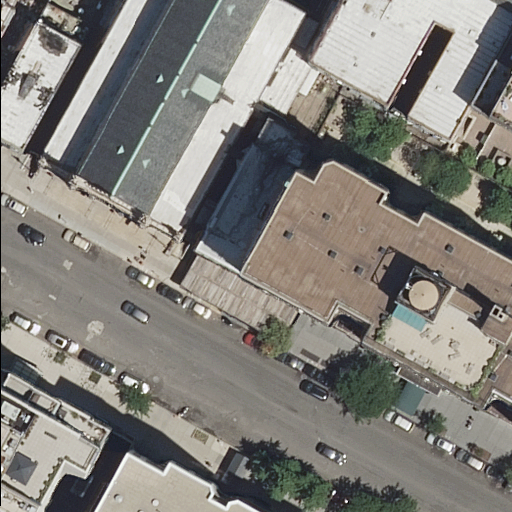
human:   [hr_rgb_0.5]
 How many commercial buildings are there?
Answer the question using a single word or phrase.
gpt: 0

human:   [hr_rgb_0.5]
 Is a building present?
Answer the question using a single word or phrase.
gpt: yes

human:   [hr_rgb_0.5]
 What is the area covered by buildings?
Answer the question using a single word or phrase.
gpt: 4512m2

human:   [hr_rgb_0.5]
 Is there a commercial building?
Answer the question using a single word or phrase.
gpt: no

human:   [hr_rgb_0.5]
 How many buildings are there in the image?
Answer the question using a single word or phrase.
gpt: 11

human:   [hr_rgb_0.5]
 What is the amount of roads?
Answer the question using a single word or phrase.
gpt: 1

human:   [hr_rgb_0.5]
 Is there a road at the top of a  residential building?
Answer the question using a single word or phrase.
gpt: yes

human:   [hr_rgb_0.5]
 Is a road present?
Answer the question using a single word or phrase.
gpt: yes

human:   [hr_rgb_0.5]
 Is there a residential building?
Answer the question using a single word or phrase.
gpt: yes

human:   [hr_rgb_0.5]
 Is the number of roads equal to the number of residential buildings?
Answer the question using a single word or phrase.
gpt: no

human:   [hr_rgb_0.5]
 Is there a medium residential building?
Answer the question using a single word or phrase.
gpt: yes

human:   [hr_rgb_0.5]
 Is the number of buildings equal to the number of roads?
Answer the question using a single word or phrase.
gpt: no

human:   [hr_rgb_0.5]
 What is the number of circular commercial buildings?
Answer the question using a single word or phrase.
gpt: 0

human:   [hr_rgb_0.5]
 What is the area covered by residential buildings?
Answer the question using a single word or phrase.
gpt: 4512m2

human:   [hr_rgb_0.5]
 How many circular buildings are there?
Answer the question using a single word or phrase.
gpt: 0

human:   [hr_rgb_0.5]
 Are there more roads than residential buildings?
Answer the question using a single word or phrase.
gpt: no

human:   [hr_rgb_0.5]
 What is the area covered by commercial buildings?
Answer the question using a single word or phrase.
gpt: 0m2

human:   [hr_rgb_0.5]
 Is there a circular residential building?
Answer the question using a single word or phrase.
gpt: no

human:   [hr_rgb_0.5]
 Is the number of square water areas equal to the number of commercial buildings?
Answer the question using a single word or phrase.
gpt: yes

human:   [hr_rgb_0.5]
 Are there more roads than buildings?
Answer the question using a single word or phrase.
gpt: no

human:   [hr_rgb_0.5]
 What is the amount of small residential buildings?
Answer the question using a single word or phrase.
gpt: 3

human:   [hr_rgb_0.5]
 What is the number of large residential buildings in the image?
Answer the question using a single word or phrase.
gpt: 3

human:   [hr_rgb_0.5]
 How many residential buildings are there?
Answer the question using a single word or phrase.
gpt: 11

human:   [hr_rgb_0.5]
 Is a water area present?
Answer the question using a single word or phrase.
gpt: no

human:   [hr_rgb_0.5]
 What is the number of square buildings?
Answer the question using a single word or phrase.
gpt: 0

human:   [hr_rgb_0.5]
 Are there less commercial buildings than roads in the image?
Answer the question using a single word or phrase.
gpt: yes

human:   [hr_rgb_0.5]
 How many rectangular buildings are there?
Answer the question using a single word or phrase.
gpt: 4

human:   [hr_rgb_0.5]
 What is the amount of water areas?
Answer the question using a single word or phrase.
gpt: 0

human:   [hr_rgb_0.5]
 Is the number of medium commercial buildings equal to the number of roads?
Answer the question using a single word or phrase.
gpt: no

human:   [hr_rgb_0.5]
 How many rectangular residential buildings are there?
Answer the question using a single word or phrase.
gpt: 4

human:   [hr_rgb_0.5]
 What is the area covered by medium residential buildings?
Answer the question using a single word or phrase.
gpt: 1304m2

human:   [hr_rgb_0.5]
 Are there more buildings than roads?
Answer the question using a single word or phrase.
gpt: yes

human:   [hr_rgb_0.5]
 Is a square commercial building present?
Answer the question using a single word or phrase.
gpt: no

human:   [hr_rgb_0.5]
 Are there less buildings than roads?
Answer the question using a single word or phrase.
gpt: no

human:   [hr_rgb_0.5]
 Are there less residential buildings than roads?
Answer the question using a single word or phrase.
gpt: no

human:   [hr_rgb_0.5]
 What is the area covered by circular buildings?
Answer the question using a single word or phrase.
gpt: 0m2

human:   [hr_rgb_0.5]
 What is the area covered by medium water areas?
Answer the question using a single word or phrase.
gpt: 0m2

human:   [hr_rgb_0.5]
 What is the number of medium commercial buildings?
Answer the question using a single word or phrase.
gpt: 0

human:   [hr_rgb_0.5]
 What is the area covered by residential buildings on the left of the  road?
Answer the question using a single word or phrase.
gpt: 433m2

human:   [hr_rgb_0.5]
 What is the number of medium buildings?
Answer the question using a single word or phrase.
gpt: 5

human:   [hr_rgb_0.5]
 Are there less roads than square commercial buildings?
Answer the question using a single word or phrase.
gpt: no

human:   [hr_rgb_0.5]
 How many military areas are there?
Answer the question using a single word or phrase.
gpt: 0

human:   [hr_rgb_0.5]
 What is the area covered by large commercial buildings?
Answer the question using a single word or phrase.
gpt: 0m2

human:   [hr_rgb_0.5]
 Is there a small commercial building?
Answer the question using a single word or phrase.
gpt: no

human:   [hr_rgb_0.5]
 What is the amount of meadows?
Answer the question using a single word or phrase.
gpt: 0

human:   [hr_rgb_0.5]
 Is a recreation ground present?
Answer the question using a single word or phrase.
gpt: no

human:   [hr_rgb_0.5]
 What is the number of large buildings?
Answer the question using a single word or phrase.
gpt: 3

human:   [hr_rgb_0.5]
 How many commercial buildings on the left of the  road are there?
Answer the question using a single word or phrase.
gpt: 0

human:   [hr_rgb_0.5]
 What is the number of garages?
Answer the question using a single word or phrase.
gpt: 0

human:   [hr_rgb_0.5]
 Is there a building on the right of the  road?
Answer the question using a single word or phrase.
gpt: yes

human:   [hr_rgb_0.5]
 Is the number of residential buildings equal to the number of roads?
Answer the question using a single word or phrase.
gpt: no

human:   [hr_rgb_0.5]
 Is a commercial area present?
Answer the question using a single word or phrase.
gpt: no

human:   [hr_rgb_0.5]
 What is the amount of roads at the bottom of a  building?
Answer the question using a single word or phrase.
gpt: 1

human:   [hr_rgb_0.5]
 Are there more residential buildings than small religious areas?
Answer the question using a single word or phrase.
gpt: yes

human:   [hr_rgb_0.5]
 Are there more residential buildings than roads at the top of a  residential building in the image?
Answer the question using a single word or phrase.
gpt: yes

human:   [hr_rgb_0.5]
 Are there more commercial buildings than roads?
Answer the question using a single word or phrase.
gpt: no

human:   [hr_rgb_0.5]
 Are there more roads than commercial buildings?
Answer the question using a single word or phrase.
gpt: yes

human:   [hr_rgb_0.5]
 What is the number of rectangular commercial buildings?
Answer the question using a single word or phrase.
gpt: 0

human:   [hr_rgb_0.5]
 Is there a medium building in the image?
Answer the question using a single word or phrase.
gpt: yes

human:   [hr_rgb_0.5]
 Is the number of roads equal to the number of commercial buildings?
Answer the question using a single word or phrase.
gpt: no

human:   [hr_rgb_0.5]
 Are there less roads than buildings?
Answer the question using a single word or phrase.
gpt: yes

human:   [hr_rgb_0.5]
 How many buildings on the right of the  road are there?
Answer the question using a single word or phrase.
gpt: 3

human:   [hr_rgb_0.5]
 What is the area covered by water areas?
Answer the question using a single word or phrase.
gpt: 0m2

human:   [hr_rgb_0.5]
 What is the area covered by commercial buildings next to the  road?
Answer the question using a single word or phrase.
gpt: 0m2